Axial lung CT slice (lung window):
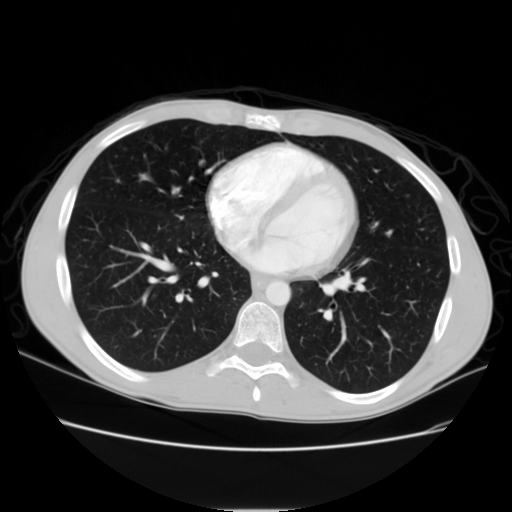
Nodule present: no